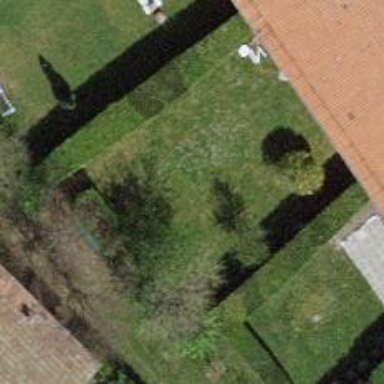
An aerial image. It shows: Garden surrounded by fence.